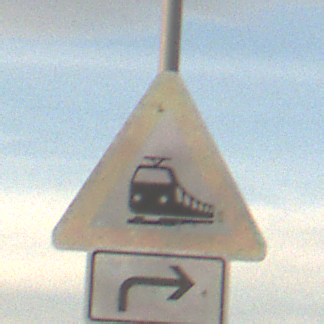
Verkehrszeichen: Bahnuebergang
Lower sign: RichtungsangabeDurchPfeile5
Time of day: SunriseSunset
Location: Outdoor (Nature)
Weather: PartlyCloudy
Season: NotSpecified
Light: Natural